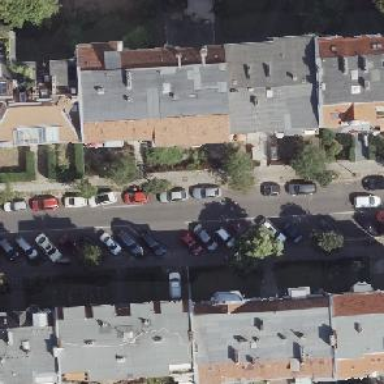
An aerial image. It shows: Residential road with asphalt surface and separate sidewalk. There is parallel on-street parking available on the left side.